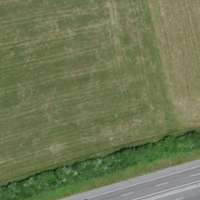
EUNIS habitat code: 57
Species observed at this site:
Milvus migrans